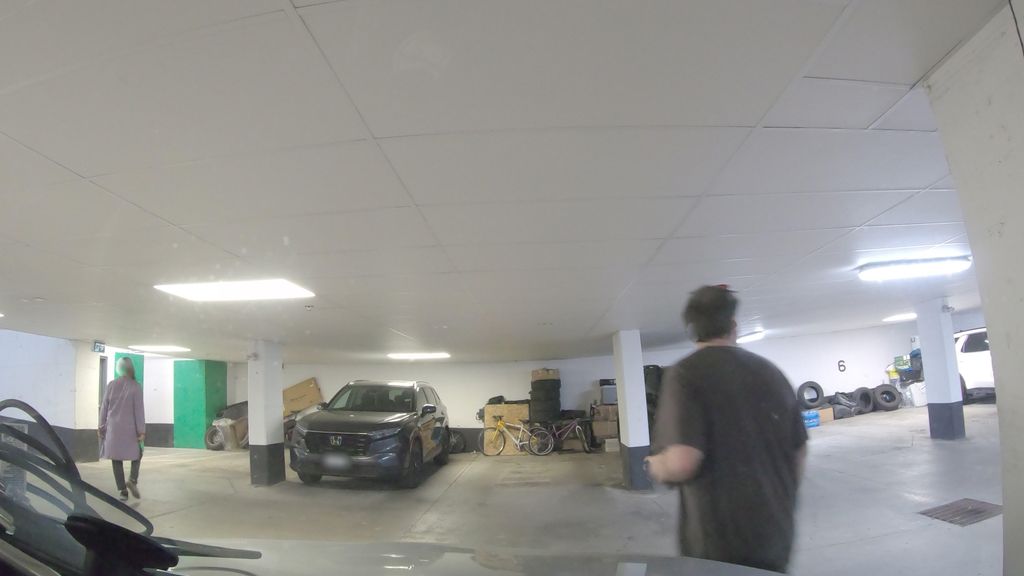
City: toronto